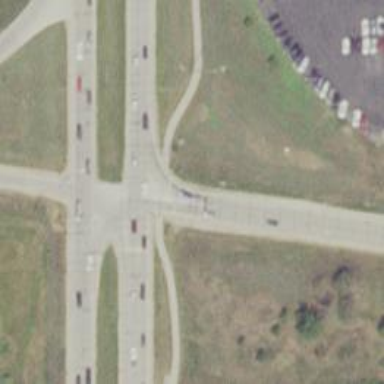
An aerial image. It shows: Marked crossing on cycleway road.